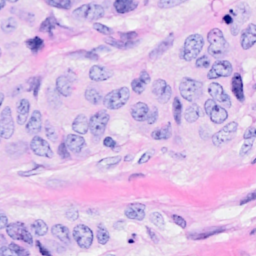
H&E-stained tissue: Breast